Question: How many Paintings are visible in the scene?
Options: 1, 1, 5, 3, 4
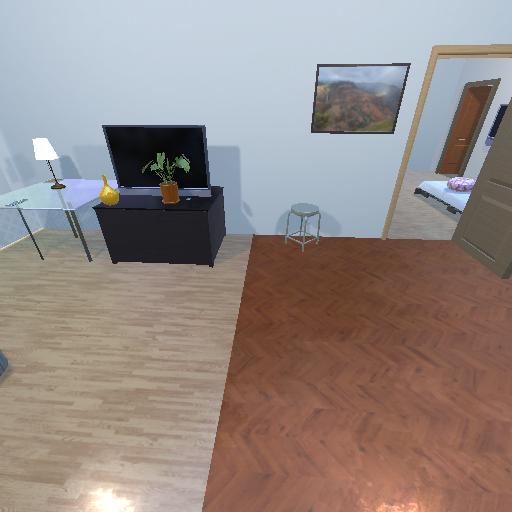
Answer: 1